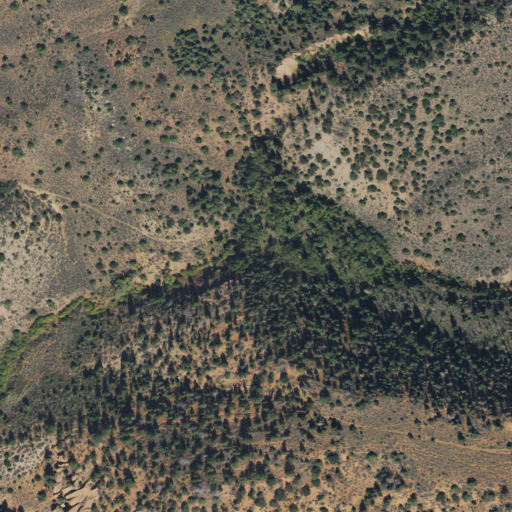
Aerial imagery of valley in Utah named Slide Canyon containing evergreen forest, shrub, deciduous forest, and grassland